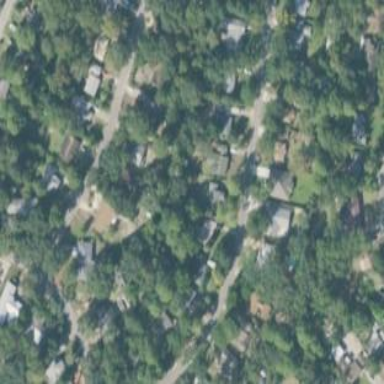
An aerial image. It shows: Single-family residential area.